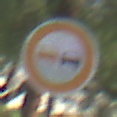
Verkehrszeichen: Ueberholverbot
Umgebung: Outdoor, Urban
Tageszeit: MorningAfternoon
Wetter: PartlyCloudy
Licht: Natural
Jahreszeit: NotSpecified
Kontrast: LowContrast